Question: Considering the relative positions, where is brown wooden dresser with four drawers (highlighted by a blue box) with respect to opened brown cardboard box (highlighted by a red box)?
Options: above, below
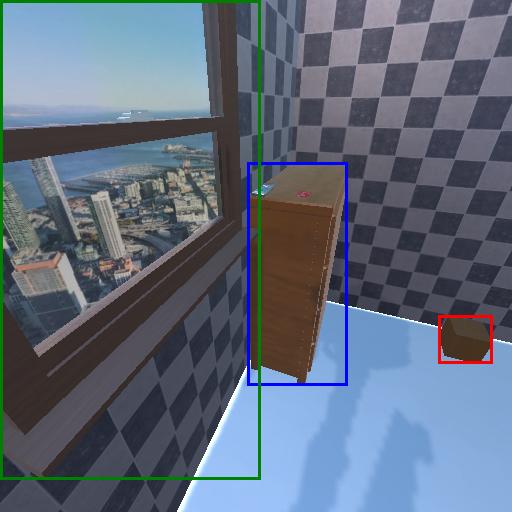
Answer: above